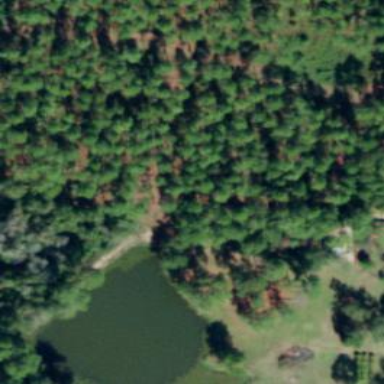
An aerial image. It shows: Peaceful pond surrounded by nature.